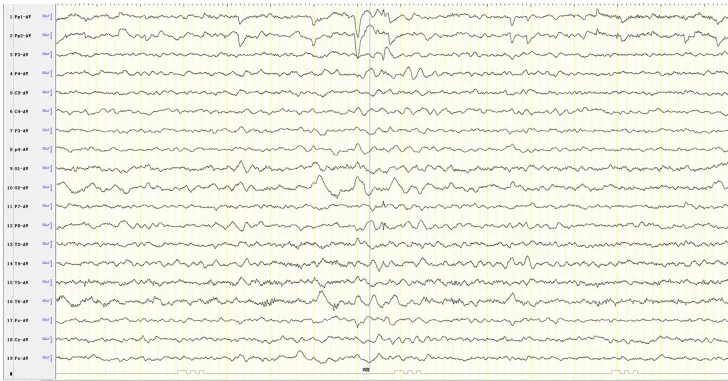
Patient #1 was reexamined for video EEG monitoring on day 11 of illness (A, B).
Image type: electrography (eeg)